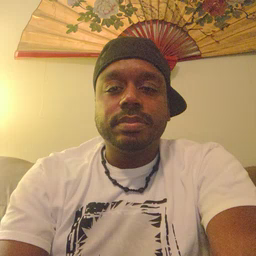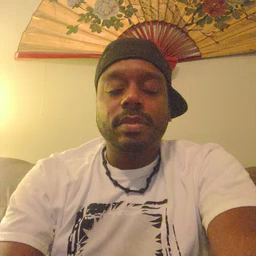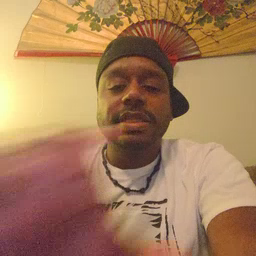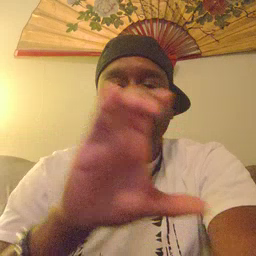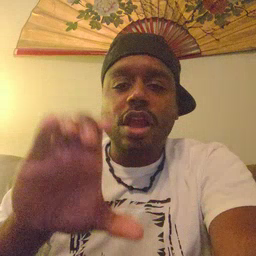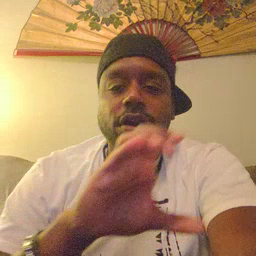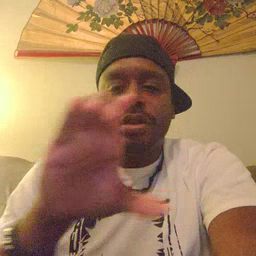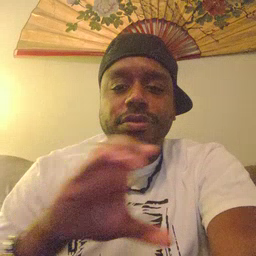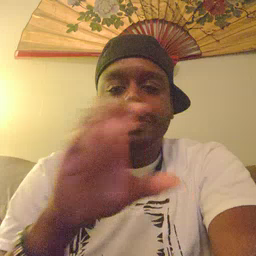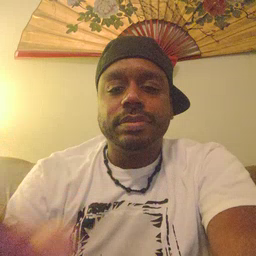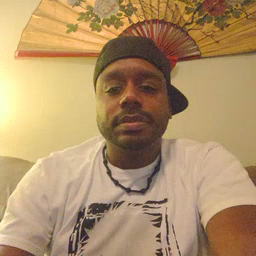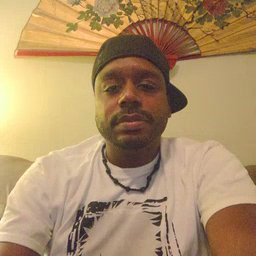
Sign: chocolate